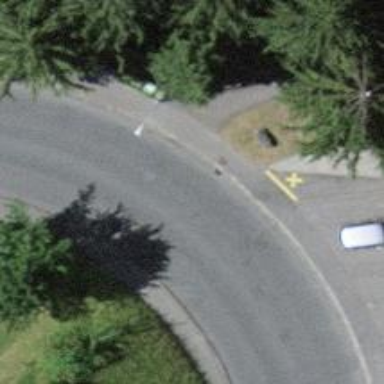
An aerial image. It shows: Kerb barrier.